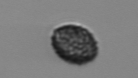
Label: Pseudochattonella_farcimen